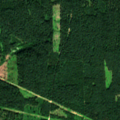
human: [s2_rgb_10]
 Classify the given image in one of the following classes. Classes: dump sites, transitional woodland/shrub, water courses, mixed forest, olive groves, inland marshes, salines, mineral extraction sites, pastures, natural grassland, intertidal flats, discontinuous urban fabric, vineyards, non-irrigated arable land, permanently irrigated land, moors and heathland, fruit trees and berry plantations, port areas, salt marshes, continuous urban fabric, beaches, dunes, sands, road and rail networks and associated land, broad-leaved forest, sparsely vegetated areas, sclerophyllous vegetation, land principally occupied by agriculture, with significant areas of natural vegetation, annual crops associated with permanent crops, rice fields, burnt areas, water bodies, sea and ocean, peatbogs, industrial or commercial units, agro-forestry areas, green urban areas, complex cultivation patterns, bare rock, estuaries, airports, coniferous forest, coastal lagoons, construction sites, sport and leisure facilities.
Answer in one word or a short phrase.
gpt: coniferous forest, transitional woodland/shrub